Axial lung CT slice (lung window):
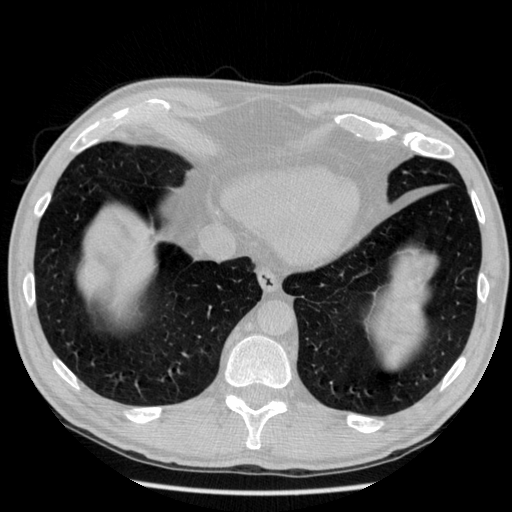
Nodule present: no